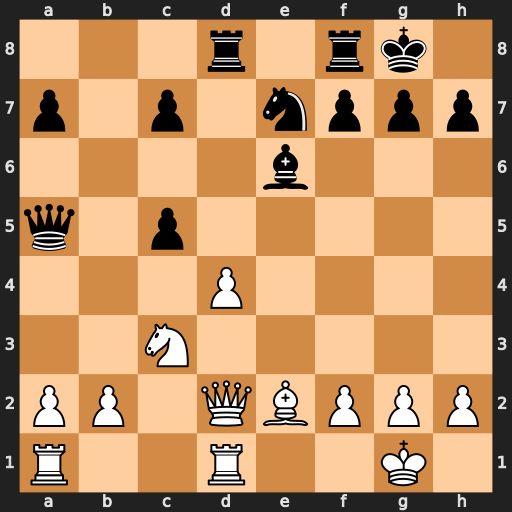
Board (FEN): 3r1rk1/p1p1nppp/4b3/q1p5/3P4/2N5/PP1QBPPP/R2R2K1
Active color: w
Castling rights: -
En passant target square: -
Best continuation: Nd5 Qxd2 Nxe7+ Kh8 Rxd2